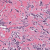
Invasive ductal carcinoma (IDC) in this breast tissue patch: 1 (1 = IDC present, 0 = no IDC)